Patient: sex F, age 73
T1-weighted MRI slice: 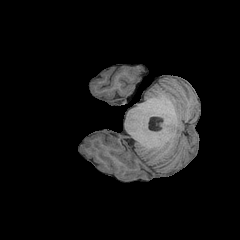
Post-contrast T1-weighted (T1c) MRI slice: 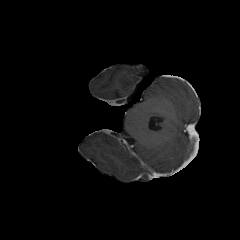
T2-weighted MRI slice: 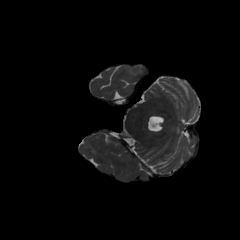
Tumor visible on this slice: no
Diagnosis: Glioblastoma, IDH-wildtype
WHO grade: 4